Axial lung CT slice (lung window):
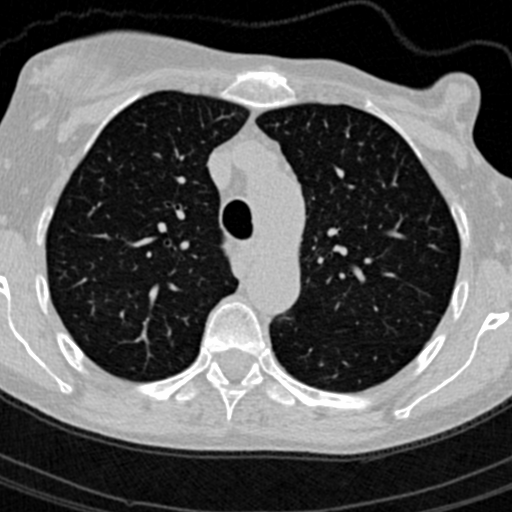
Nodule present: no